Field crop: maize
Growth stage: 1
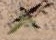
Species: atriplex